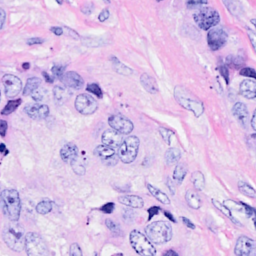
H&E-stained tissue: Breast